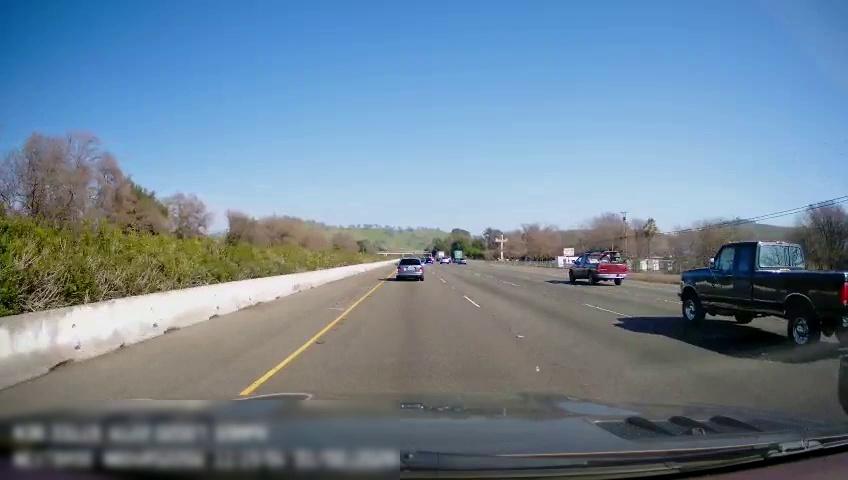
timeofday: Day
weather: Sunny
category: Drivable Space
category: Vehicles | Truck
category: Vehicles | Car
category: Vehicles | Truck
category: Vehicles | Truck
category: Vehicles | SUV
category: Vehicles | Truck
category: Vehicles | SUV
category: Lanes | Current Lane
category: Lanes | Current Lane
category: Lanes | Alternate Lane
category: Lanes | Alternate Lane
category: Traffic | Signs